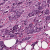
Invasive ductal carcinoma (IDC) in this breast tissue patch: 1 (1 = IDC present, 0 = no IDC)